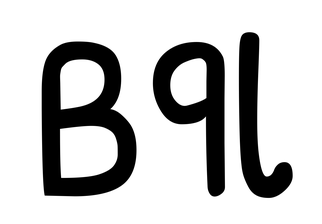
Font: PatrickHand-Regular